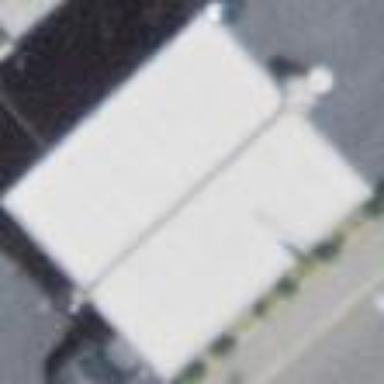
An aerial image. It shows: Fuel station located under roof.